Question: The below picture shows that there are vertical "lines" running down the sides of each side of the screen. The background image seems to fill most of the screen but then there are these lines and the picture does not line up. See where I marked these lines with the black arrows. There seems to be no horizontal lines at the top and bottom of the screen. I cannot find any reason for this.

Below is some relevant code that might be where the problem is residing.
AndroidManifest.xml
'''
<activity
android:label="@string/app_name"
android:name=".MainMenu"
android:screenOrientation="portrait"
android:theme="@android:style/Theme.Translucent.NoTitleBar" />
'''
Here is a section of my 'styles.xml' that is referenced in my 'AndroidManifest.xml'.
'''
<style name="Theme.Transparent" parent="android:Theme">
<item name="android:windowIsTranslucent">true</item>
<item name="android:windowBackground">@android:color/transparent</item>
<item name="android:windowContentOverlay">@null</item>
<item name="android:windowNoTitle">true</item>
<item name="android:windowIsFloating">true</item>
<item name="android:backgroundDimEnabled">false</item>
</style>
'''
Just to clarify, this problem occurs on all the layouts, not just the one below.
mainmenu.xml
'''
<RelativeLayout
xmlns:android="http://schemas.android.com/apk/res/android"
xmlns:tools="http://schemas.android.com/tools"
android:id="@+id/relativelayout"
android:orientation="vertical"
android:layout_width="fill_parent"
android:layout_height="fill_parent"
android:paddingLeft="5dp"
android:paddingRight="5dp"
android:paddingBottom="5dp"
android:paddingTop="5dp" >
<TextView
android:id="@+id/title"
android:layout_width="wrap_content"
android:layout_height="wrap_content"
android:layout_alignParentTop="true"
android:layout_centerHorizontal="true"
android:paddingTop="75dp"
android:textSize="60sp" />
<LinearLayout
android:id="@+id/linearlayout"
android:layout_width="wrap_content"
android:layout_height="wrap_content"
android:layout_centerInParent="true"
android:orientation="vertical"
android:fillViewport="true"
android:paddingTop="175dp" >
<TextView
android:id="@+id/playBtn"
android:layout_width="wrap_content"
android:layout_height="wrap_content"
android:layout_gravity="center"
android:layout_marginBottom="12dp"
android:textSize="30sp"
android:background="@color/transparent"
android:textColor="@color/onclicktextviewhighlight" />
<TextView
android:id="@+id/highscoresBtn"
android:layout_width="wrap_content"
android:layout_height="wrap_content"
android:layout_gravity="center"
android:layout_marginBottom="12dp"
android:textSize="30sp"
android:background="@color/transparent"
android:textColor="@color/onclicktextviewhighlight" />
<TextView
android:id="@+id/optionsBtn"
android:layout_width="wrap_content"
android:layout_height="wrap_content"
android:layout_gravity="center"
android:textSize="30sp"
android:background="@color/transparent"
android:textColor="@color/onclicktextviewhighlight" />
</LinearLayout>
</RelativeLayout>
'''
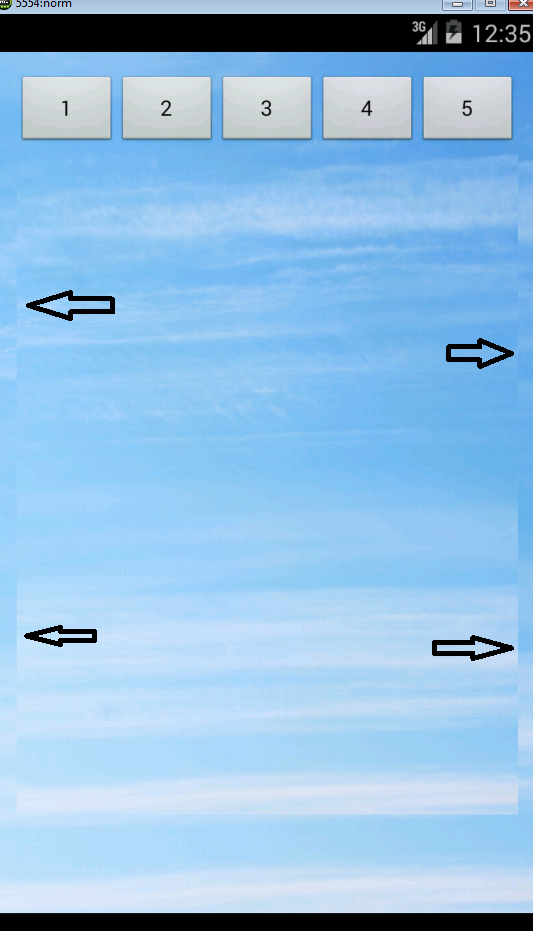
Answer: because you have padding in your layout
'''
android:paddingLeft="5dp"
android:paddingRight="5dp"
android:paddingBottom="5dp"
android:paddingTop="5dp"
'''